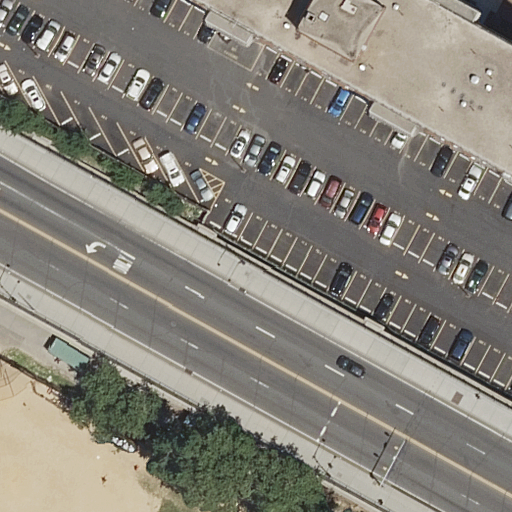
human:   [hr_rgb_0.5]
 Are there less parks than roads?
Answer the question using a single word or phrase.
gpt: yes

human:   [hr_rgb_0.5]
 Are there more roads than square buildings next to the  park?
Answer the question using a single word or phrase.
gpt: yes

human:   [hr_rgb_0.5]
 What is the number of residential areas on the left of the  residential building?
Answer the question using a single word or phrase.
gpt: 1

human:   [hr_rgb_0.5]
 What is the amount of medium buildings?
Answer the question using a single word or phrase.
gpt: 0

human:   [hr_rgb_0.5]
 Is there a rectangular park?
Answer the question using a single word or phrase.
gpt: yes

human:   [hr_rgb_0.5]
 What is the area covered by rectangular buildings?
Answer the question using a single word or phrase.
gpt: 970m2

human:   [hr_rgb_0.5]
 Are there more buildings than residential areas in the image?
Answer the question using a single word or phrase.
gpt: no

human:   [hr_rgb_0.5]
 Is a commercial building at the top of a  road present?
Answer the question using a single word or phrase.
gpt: no

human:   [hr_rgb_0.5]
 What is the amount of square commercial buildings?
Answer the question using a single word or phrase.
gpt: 0

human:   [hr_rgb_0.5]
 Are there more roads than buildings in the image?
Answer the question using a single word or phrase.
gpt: yes

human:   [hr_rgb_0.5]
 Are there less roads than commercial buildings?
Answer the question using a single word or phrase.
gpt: no

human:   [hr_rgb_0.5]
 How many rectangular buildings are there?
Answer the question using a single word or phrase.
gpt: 1

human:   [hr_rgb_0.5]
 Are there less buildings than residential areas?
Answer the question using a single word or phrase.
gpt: no

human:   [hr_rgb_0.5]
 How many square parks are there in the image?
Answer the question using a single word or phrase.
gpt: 0

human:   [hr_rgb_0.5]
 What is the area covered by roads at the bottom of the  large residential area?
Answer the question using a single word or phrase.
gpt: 0m2

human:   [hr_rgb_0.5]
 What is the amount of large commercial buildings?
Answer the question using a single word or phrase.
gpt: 0

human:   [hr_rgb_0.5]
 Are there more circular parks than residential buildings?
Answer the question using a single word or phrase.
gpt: no

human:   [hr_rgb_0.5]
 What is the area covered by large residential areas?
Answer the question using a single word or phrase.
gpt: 10264m2

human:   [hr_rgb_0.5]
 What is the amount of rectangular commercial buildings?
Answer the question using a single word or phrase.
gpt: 0

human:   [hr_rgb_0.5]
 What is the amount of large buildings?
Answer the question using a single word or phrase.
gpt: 1

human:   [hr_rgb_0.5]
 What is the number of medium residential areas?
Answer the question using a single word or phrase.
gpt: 0

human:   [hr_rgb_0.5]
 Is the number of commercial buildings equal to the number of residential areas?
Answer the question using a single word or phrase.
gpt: no

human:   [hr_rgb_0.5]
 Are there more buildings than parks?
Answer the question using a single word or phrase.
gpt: no

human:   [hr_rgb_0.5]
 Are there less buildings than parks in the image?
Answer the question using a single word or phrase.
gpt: no

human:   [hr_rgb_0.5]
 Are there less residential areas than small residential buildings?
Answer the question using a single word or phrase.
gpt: no

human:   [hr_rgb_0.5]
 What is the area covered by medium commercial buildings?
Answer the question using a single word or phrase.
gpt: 0m2

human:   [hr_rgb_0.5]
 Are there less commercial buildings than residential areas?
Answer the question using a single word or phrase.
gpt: yes

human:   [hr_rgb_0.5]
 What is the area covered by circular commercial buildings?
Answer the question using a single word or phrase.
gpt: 0m2

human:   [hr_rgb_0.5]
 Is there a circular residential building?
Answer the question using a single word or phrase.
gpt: no

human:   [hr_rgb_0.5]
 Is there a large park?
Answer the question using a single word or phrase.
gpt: yes

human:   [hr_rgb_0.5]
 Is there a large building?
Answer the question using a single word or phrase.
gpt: yes

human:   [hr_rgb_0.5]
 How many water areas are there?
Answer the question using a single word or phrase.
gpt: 0

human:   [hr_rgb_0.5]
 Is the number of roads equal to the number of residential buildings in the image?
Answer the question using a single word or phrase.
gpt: no

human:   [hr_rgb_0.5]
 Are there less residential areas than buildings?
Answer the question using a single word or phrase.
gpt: no

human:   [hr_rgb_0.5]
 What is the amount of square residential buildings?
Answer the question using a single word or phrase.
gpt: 0

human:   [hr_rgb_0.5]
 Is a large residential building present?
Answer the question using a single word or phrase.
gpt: yes